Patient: sex M, age 66
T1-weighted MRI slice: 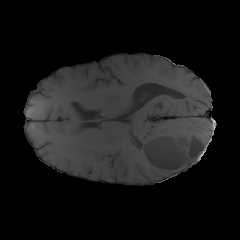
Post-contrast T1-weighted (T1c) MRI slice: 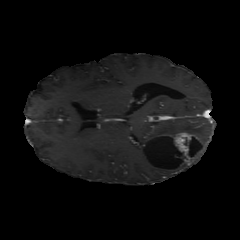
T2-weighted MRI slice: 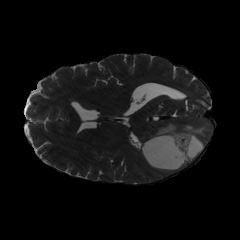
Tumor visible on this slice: yes
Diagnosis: Glioblastoma, IDH-wildtype
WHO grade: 4